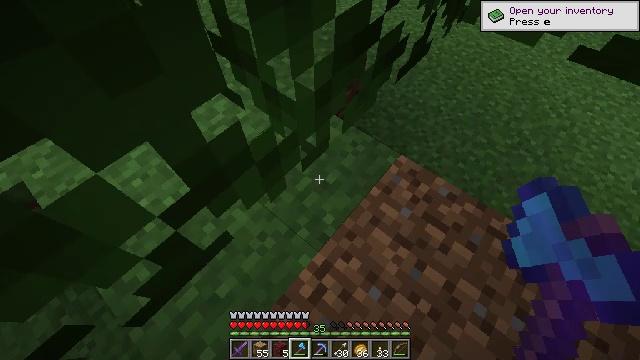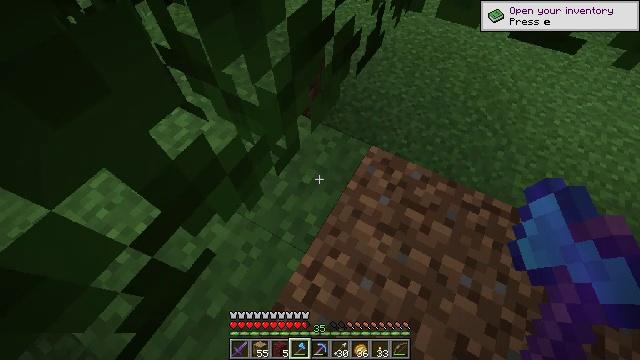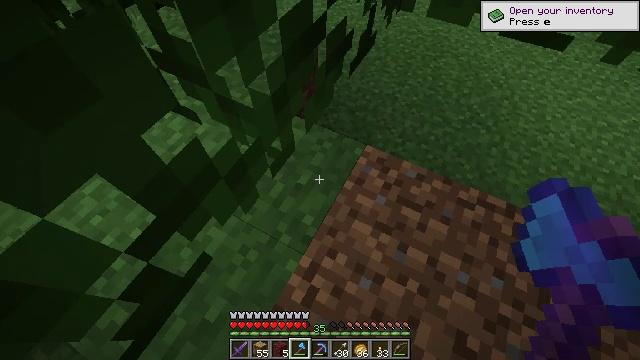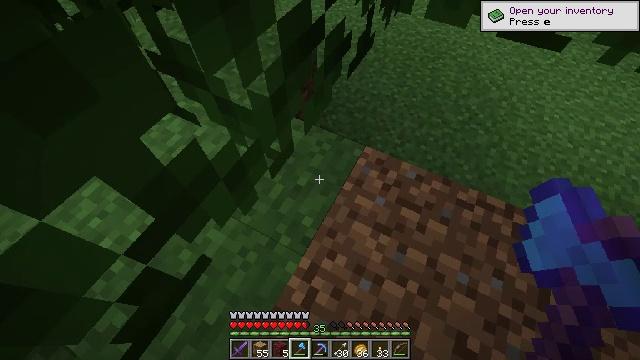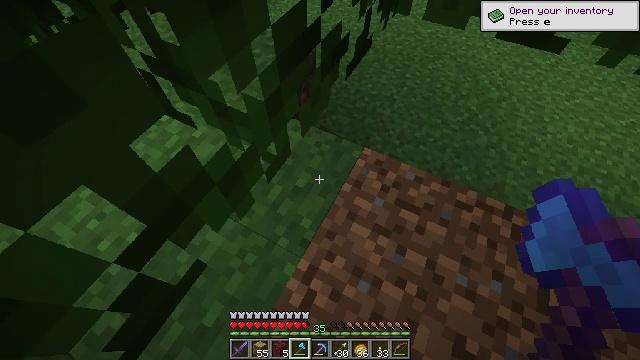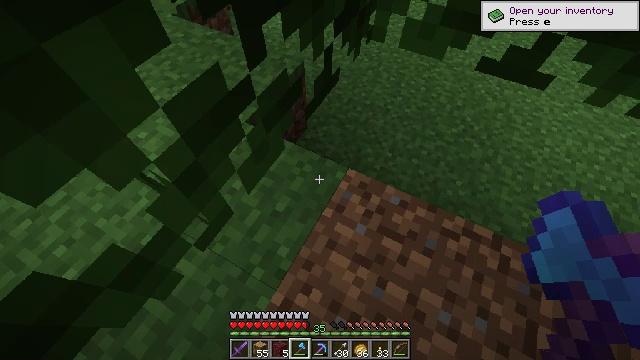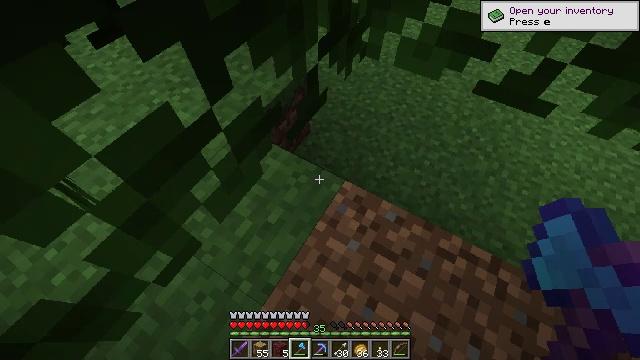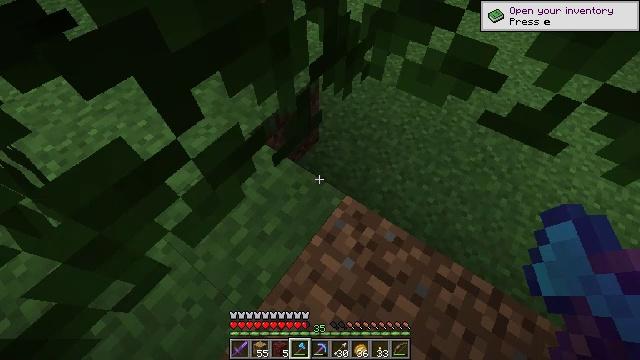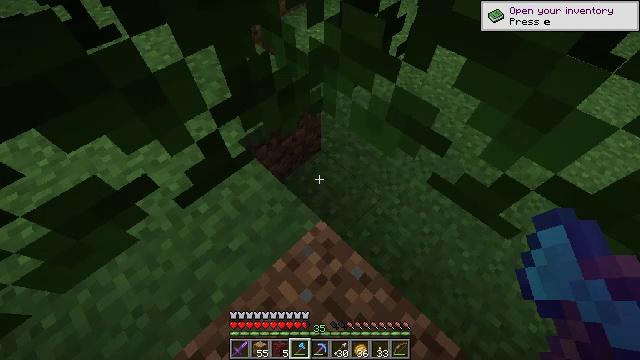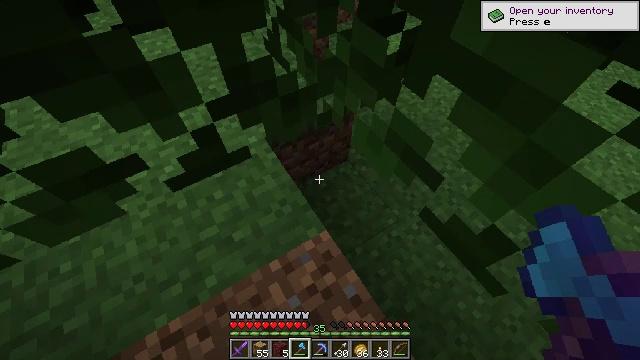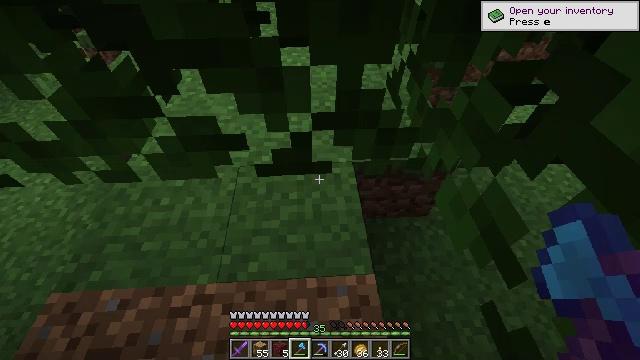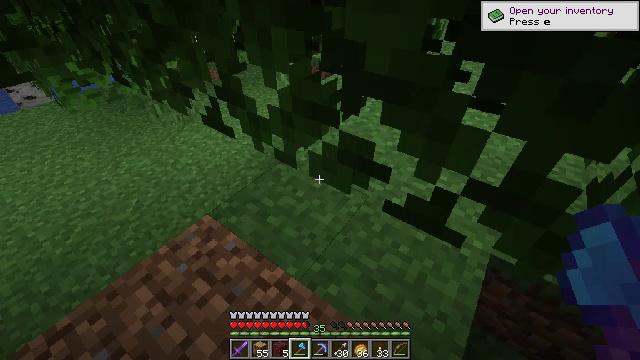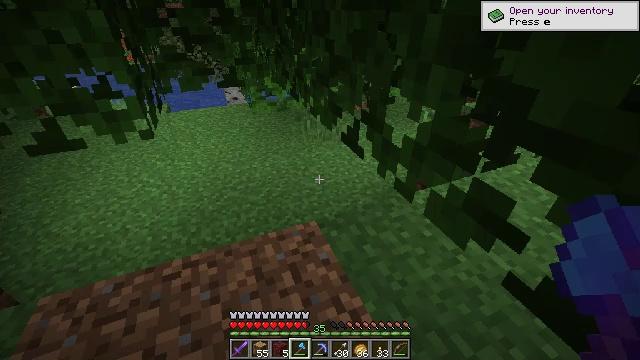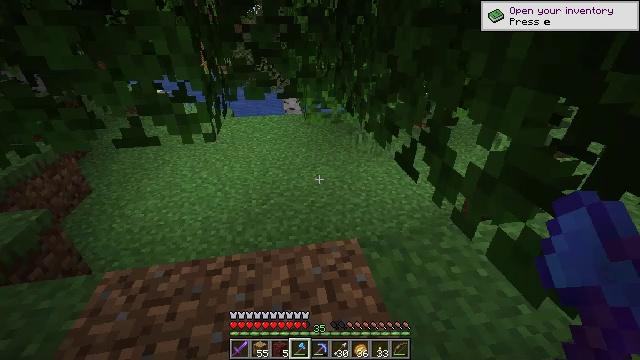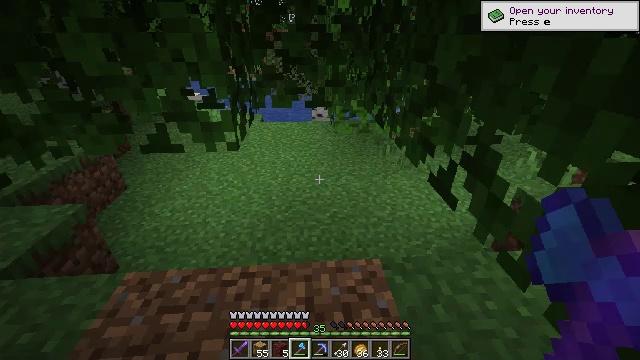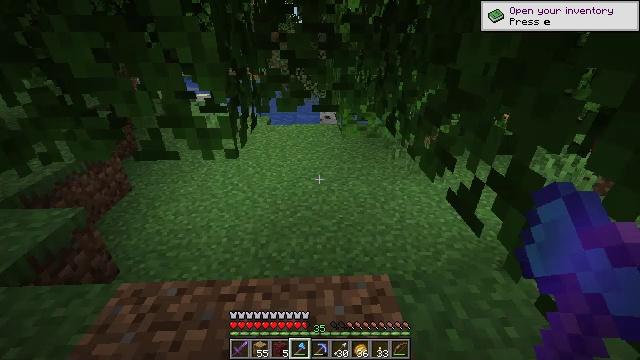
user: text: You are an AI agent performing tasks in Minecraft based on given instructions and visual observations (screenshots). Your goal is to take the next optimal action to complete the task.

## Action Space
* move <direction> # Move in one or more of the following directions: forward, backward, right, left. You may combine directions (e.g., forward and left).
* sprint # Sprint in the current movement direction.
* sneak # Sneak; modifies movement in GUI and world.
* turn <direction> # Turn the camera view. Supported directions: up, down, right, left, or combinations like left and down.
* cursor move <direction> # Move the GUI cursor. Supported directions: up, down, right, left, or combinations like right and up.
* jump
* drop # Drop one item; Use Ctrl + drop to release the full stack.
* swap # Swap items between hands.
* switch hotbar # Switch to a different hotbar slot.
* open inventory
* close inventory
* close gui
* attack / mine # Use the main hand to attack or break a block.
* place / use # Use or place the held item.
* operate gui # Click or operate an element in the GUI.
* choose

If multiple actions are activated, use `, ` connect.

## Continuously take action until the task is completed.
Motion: motion action
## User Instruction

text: Collect oak log for crafting.
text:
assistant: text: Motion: turn right
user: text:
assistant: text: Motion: turn right
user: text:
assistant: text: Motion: no_op
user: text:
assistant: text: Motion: move forward and move right
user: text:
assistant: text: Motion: move forward and move right
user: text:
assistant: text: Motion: move forward and move right, turn left
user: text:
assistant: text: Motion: move forward and move right, turn left
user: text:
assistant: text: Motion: move right, turn left
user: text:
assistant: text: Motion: turn left and up
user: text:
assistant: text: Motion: turn left and up
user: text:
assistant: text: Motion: turn left and up
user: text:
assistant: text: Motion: turn left and up
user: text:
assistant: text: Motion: move forward, turn left and up
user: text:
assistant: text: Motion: move forward, turn left and up
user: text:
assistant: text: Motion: move forward, turn left
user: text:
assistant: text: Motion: move forward
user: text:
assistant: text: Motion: move forward
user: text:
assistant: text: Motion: move forward, turn up
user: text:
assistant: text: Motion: move forward
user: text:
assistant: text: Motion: move forward
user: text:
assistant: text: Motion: move forward
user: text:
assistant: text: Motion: move forward
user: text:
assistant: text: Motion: move forward
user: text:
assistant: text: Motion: move forward
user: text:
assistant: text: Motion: move forward
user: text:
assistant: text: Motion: move forward, turn left and up
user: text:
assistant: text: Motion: move forward, turn left and up
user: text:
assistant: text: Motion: move forward and move right, turn left and up
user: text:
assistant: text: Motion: move forward and move right, turn left and up
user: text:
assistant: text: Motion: move forward and move right, turn left and up